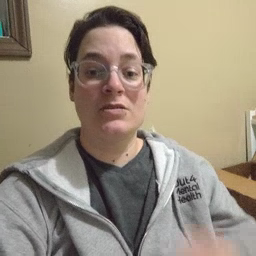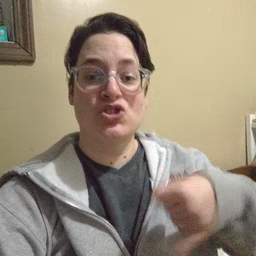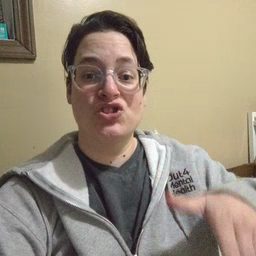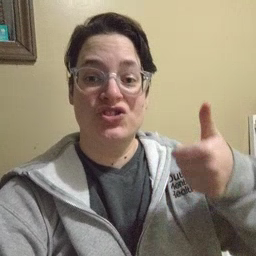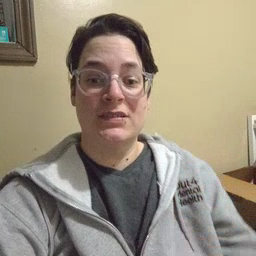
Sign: jeans